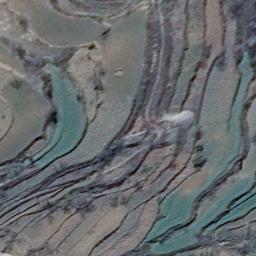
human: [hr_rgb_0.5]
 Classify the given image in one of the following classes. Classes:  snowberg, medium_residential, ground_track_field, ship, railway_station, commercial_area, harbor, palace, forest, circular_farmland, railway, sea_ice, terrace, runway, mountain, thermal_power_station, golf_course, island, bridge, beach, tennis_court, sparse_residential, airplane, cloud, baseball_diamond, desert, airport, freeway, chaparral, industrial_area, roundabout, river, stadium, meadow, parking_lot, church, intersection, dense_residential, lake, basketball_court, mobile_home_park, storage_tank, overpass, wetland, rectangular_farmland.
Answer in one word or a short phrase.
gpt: terrace